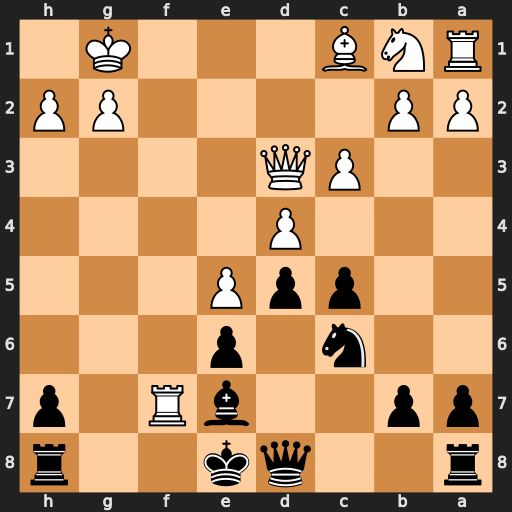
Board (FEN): r2qk2r/pp2bR1p/2n1p3/2ppP3/3P4/2PQ4/PP4PP/RNB3K1
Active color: b
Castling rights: kq
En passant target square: -
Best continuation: Kxf7